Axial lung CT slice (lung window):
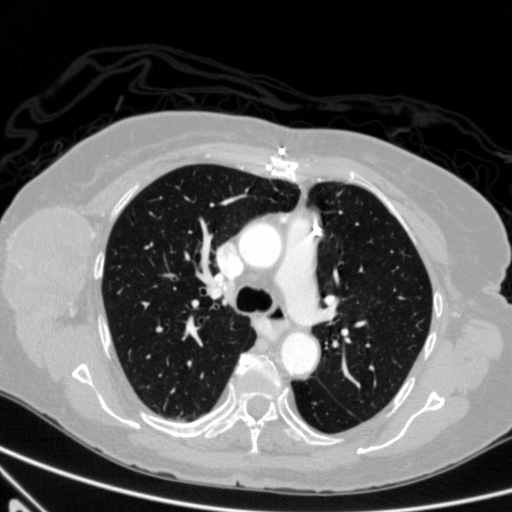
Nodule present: no